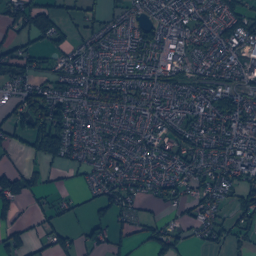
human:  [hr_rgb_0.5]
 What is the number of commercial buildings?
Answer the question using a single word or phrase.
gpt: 0

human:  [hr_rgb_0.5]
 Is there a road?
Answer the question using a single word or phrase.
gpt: yes

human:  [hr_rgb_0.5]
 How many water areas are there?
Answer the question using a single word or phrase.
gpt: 4

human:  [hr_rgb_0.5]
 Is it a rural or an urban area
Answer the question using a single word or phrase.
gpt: rural

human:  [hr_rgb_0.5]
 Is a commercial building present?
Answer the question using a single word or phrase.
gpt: no

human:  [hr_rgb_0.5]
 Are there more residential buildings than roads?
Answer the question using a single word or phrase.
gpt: yes

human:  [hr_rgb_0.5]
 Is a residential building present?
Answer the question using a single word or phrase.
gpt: yes

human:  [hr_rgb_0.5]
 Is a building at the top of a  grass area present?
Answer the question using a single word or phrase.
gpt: yes

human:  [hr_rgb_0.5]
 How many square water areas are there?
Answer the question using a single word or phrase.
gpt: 0

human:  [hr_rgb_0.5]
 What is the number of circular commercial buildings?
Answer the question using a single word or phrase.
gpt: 0

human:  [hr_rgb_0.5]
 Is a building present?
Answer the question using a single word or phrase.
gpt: yes

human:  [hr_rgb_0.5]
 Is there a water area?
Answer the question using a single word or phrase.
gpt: yes

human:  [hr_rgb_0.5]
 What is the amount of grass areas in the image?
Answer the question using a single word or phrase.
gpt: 17

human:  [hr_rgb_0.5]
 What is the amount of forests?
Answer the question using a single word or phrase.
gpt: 16

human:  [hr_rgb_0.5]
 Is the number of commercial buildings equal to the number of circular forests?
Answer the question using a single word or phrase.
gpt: yes

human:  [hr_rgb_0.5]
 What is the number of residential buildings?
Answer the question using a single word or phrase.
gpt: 70

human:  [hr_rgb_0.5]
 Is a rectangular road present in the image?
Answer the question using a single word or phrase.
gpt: no

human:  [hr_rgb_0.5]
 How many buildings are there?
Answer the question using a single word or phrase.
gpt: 77

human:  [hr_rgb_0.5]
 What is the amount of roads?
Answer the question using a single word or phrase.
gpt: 32

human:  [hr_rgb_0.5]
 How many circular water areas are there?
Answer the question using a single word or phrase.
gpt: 0

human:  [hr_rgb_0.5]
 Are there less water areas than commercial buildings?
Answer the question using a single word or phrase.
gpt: no

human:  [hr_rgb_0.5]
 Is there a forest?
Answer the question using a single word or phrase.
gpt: yes

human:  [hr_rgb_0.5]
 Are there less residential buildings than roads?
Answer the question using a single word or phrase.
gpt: no

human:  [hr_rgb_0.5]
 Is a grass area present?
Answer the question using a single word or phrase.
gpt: yes

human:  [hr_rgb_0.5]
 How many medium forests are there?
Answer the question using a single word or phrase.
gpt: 5

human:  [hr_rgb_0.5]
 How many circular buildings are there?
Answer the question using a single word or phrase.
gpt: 2

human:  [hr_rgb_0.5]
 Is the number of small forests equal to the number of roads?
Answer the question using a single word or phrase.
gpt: no

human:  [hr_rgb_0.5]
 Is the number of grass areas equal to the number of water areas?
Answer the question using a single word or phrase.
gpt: no

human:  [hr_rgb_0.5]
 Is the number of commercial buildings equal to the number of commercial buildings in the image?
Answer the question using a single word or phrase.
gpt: yes

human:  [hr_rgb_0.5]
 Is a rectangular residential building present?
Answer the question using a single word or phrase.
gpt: yes

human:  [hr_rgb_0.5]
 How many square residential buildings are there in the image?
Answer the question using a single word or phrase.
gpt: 2

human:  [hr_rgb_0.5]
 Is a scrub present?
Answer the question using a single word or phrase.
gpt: yes

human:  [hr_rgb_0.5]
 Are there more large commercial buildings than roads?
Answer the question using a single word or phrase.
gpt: no

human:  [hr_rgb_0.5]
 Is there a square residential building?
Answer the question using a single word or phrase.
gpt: yes

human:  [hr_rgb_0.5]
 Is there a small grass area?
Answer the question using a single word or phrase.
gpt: yes

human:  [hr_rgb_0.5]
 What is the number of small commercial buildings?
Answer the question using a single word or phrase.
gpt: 0

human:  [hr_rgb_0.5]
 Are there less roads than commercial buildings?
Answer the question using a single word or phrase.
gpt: no

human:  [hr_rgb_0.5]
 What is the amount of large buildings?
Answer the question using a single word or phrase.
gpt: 0

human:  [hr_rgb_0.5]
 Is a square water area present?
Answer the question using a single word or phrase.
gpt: no

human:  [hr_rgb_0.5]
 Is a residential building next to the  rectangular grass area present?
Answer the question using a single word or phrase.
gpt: yes

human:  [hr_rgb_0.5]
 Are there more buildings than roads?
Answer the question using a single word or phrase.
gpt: yes

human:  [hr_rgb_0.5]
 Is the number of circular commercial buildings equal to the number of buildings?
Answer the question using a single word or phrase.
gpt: no

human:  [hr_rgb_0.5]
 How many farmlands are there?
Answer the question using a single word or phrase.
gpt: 5

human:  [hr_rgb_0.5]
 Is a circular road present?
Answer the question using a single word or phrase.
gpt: no

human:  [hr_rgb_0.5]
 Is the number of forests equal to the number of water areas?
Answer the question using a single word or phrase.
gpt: no

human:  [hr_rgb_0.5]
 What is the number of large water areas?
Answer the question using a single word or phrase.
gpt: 0

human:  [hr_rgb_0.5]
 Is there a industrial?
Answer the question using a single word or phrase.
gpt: yes

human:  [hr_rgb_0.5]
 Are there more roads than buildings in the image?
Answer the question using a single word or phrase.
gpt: no

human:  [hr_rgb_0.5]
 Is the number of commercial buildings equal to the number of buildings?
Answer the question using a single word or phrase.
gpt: no

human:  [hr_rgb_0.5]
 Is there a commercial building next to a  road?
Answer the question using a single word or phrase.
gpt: no

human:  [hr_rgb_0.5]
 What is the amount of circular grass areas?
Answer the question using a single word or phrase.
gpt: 0

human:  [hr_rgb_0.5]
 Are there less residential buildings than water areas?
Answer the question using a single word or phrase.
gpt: no

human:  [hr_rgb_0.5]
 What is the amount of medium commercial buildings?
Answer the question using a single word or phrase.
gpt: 0

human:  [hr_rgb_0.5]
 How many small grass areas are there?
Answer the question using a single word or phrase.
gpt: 4

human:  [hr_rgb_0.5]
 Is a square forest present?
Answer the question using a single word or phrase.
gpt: no

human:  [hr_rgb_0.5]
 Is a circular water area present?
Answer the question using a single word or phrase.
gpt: no

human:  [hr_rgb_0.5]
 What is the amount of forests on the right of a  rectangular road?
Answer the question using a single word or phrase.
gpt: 0

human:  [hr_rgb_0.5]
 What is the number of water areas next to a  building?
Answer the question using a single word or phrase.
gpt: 4

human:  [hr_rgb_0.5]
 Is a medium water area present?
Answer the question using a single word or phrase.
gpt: no

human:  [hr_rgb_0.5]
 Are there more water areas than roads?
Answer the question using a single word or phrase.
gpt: no

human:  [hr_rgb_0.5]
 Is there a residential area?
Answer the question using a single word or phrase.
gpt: yes

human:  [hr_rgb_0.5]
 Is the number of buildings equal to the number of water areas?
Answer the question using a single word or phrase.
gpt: no

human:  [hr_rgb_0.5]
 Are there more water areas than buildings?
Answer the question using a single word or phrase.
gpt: no

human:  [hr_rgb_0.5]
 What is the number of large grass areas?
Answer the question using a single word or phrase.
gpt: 11